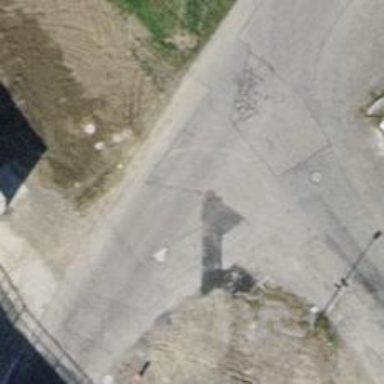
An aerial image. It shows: Unclassified road with asphalt surface.